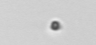
Label: nanoplankton_mix